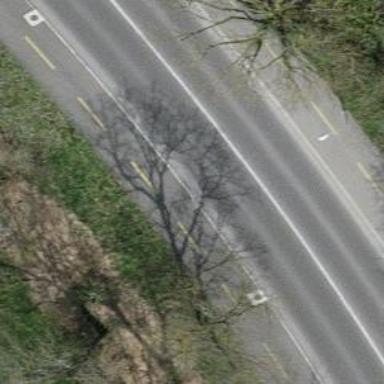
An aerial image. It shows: Secondary road with asphalt surface and cycle track alongside.